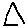
Label: triangle